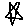
Label: star